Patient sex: M
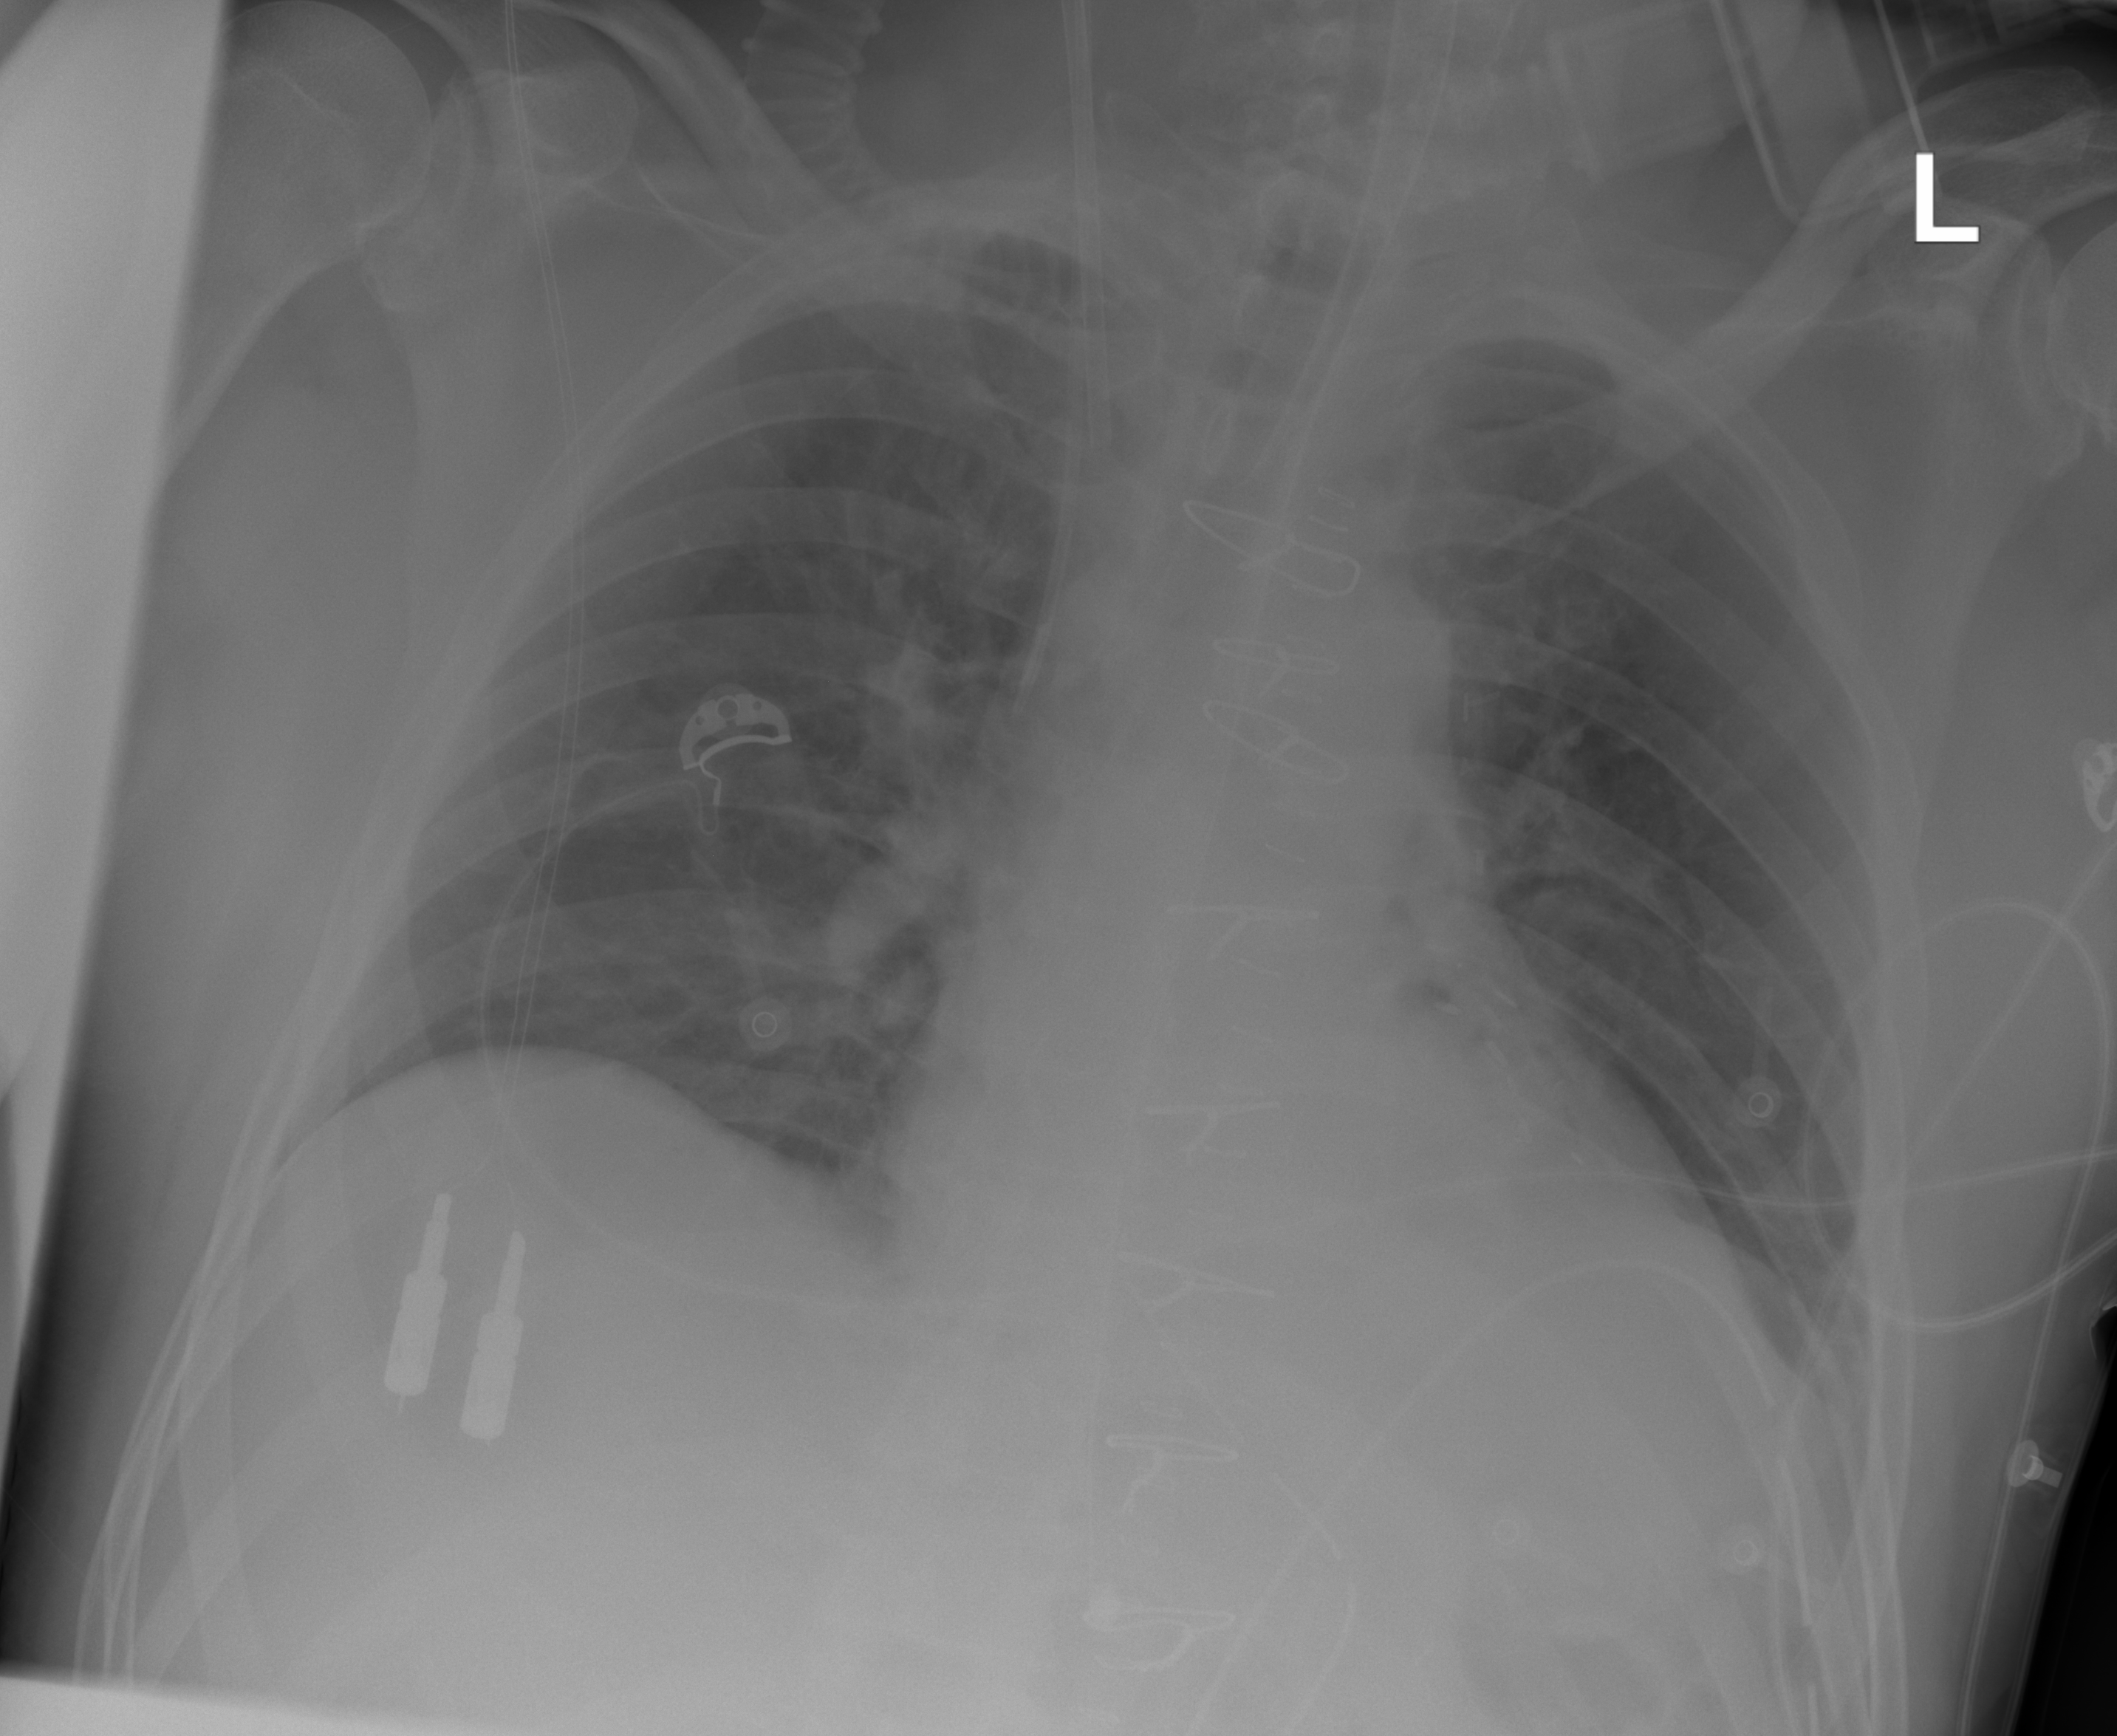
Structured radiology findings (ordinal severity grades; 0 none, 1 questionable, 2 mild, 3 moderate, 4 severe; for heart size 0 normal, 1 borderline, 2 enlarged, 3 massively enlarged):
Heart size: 1
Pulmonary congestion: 2
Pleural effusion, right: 0
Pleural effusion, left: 0
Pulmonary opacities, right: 0
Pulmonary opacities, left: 0
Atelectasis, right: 0
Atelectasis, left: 2